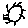
Label: sun